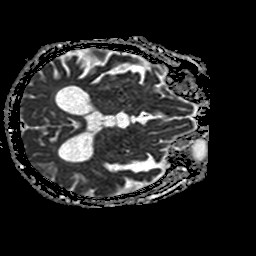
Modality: ADC
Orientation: axial
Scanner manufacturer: philips
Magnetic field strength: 1.5 T
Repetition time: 3.679 s
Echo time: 0.09411 s